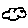
Label: cloud